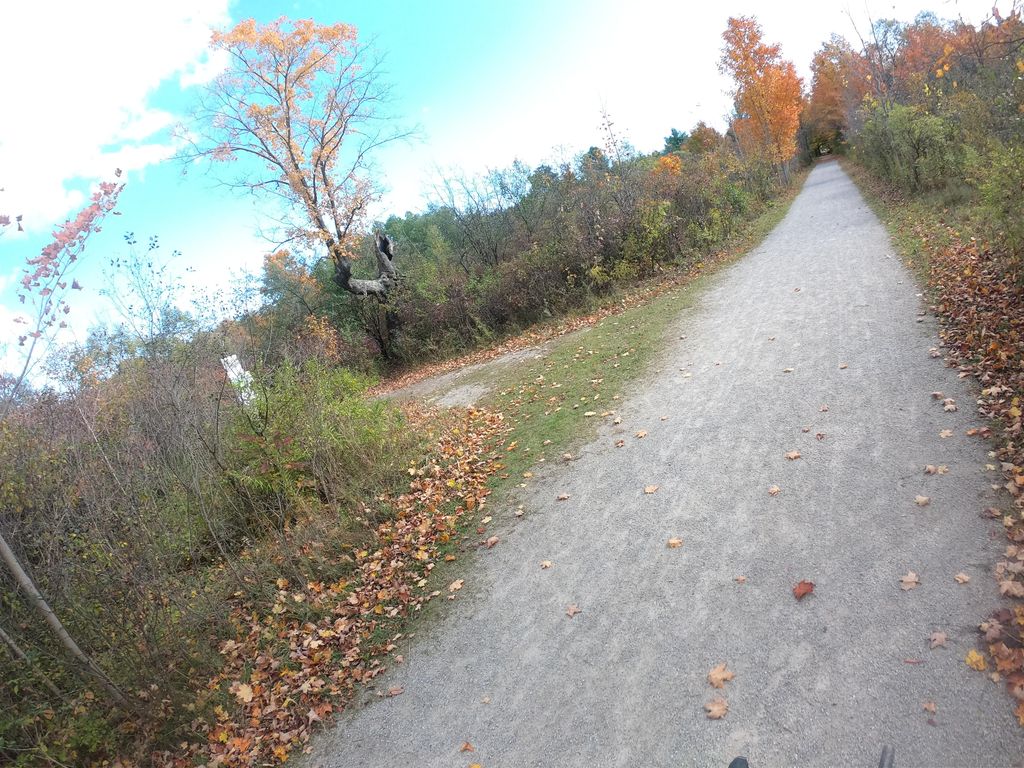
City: kitchener-waterloo